Interaction volume radius: 10 \u00c5
Interaction volume height: 30 \u00c5
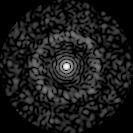
Disorder parameter: 0.8178